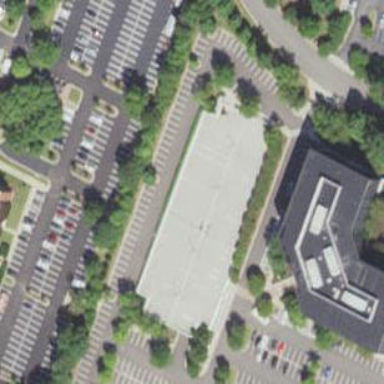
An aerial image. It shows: Multi-storey parking building.